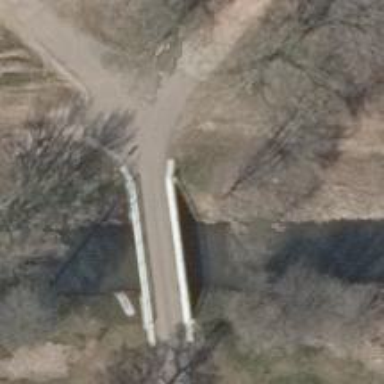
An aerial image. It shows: Concrete driveway bridge over service road.